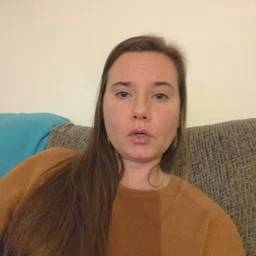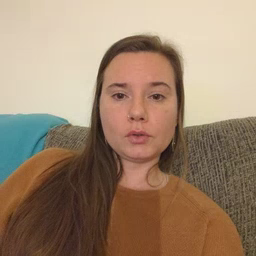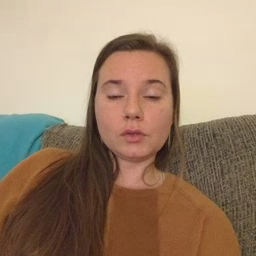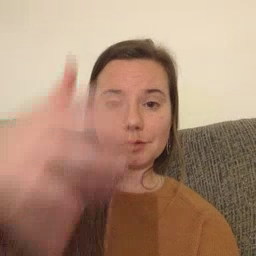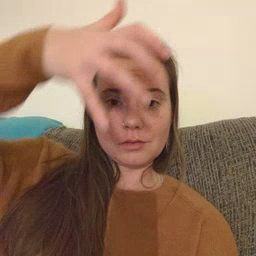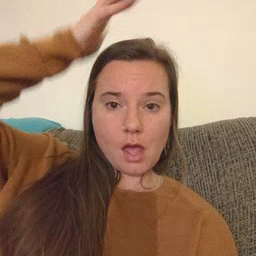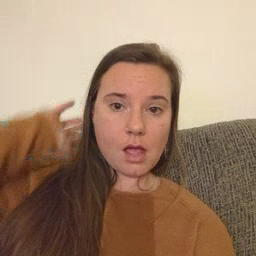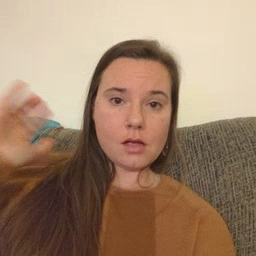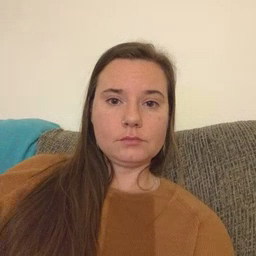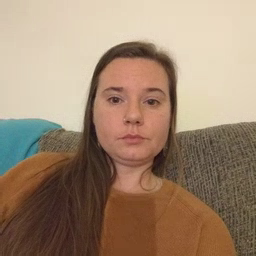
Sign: lion